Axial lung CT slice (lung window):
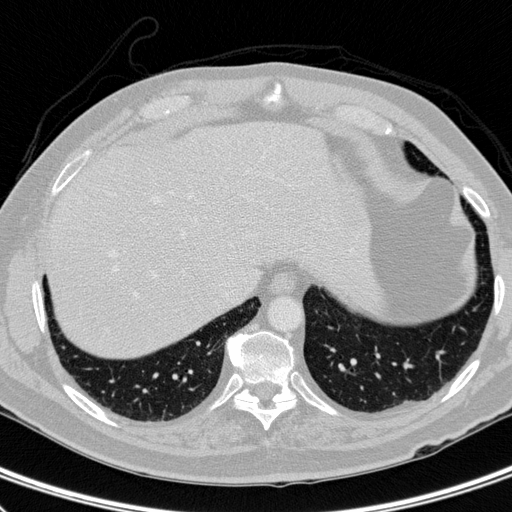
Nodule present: no